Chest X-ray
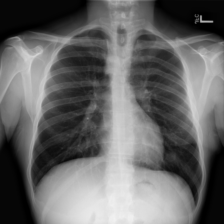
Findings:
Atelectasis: negative
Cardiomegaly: negative
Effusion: negative
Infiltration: negative
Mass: negative
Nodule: negative
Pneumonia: negative
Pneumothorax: negative
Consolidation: negative
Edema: negative
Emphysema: negative
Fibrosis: negative
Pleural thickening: negative
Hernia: negative